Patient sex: M
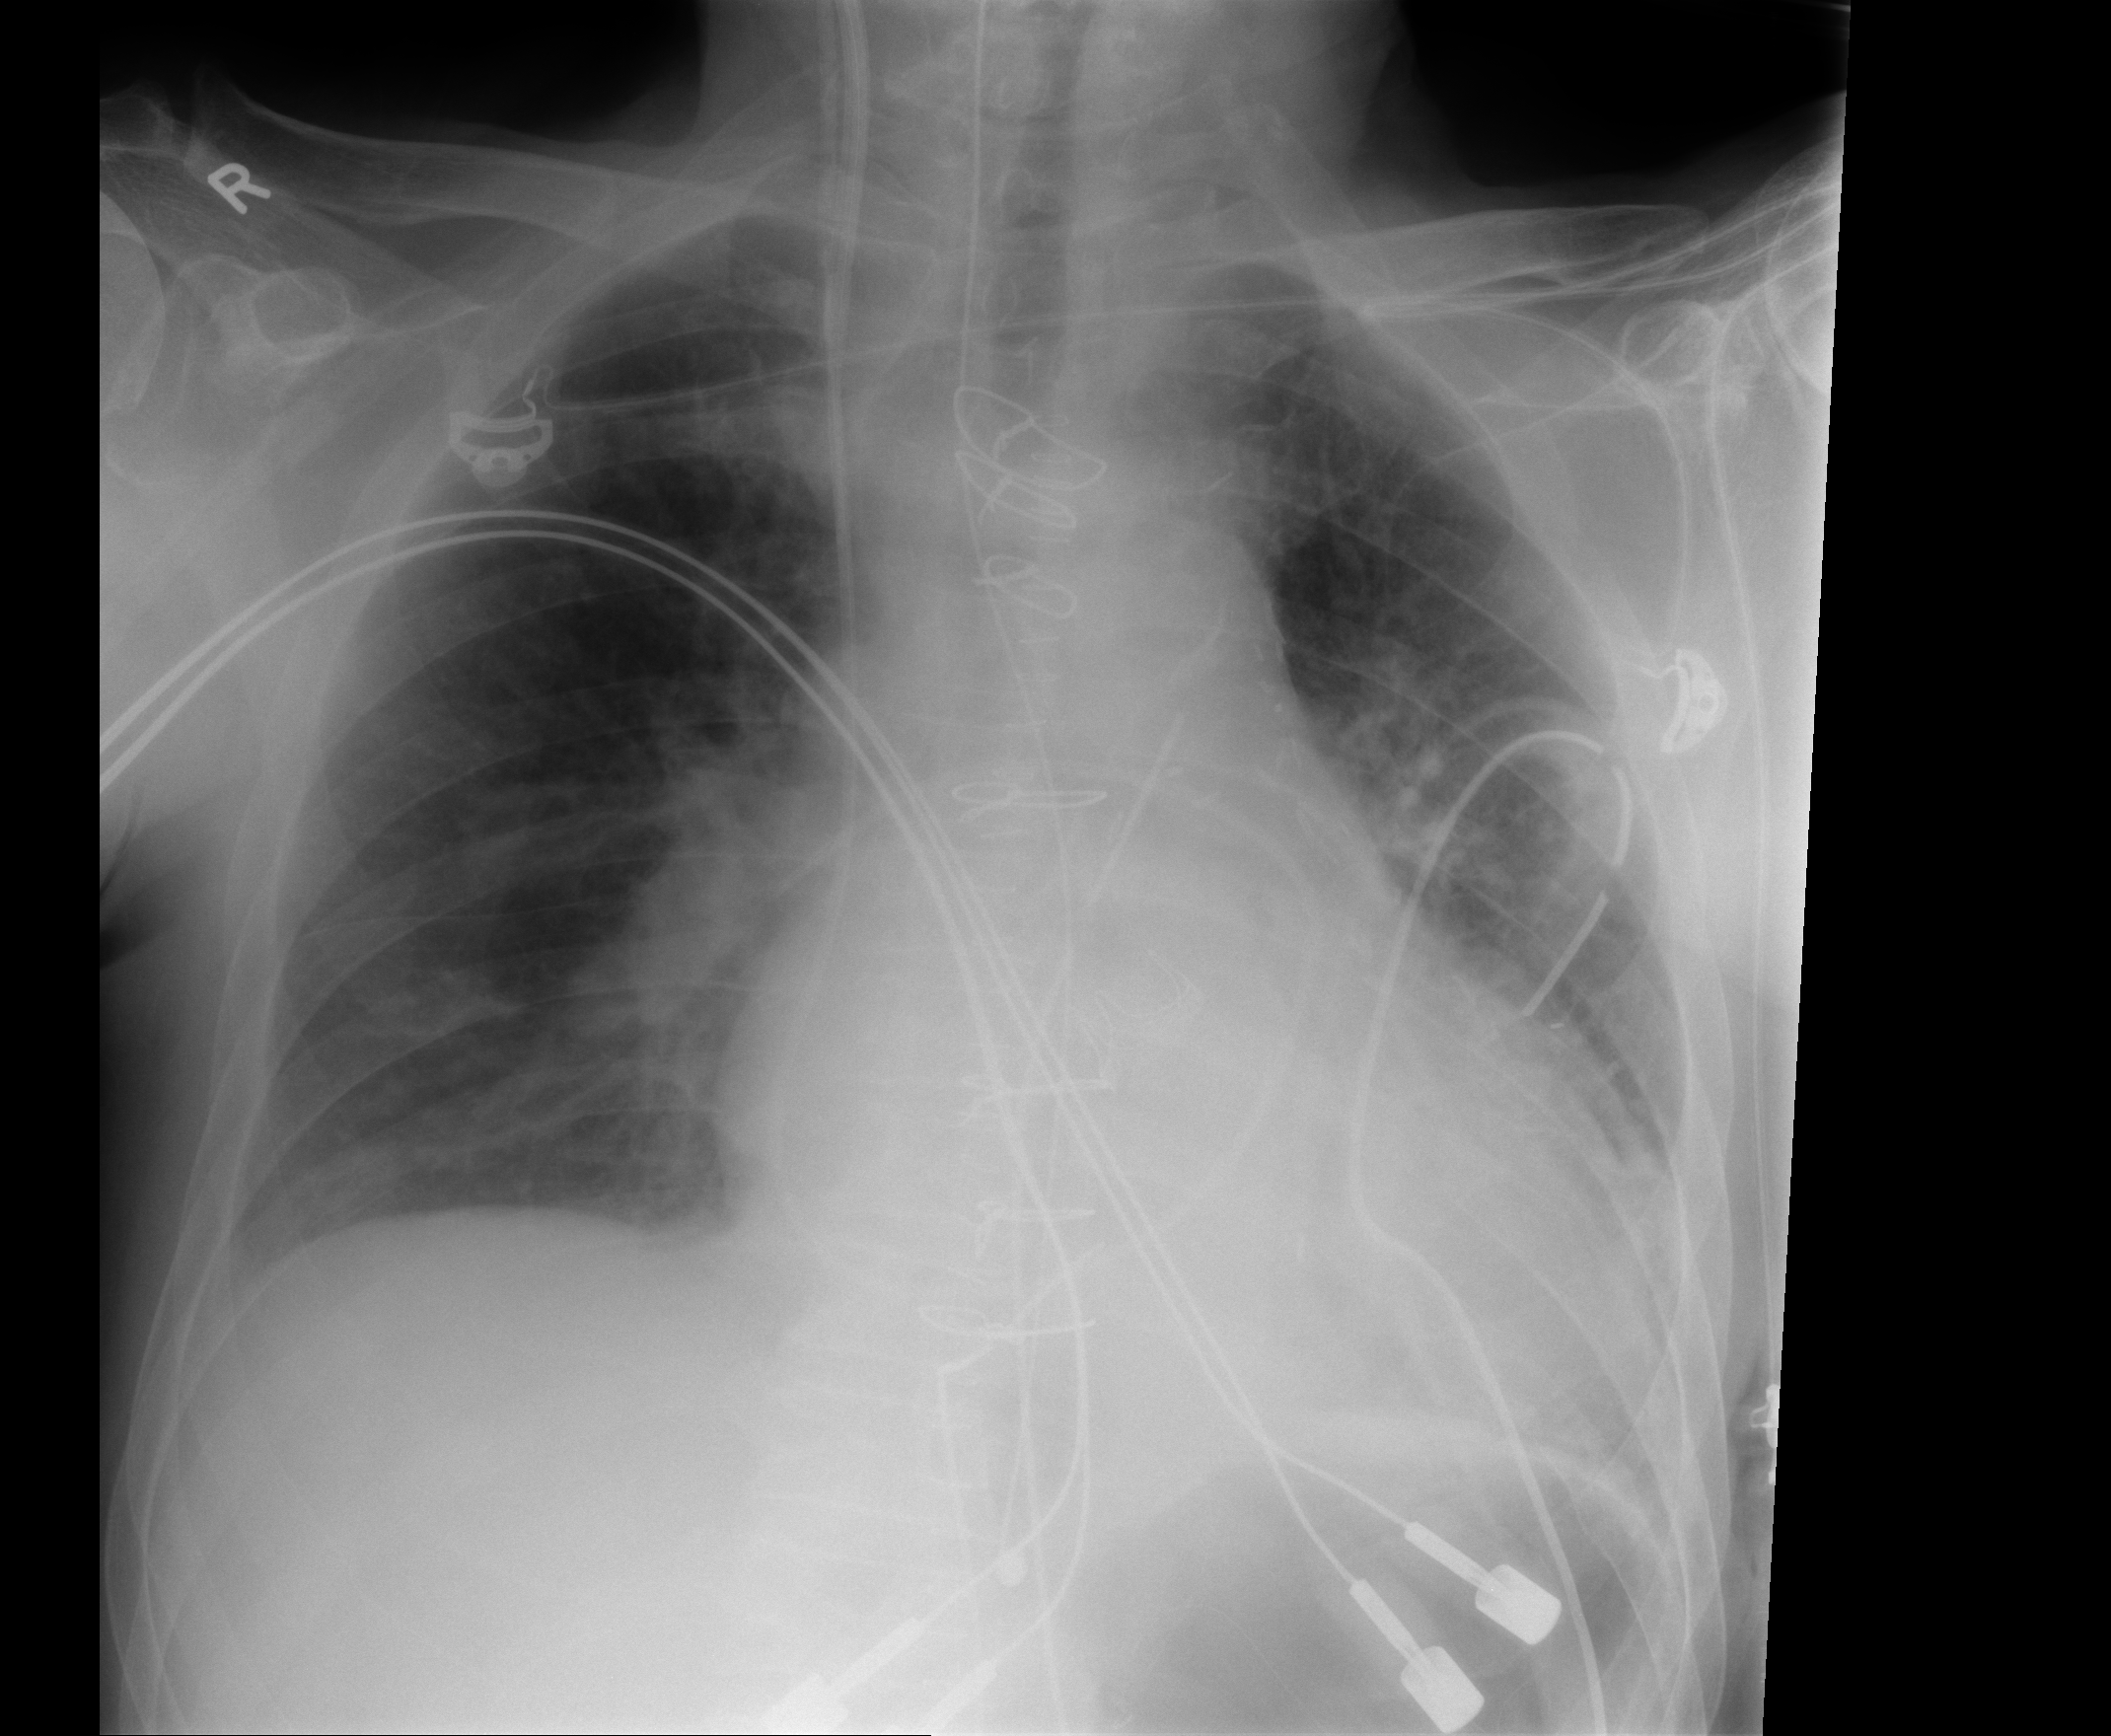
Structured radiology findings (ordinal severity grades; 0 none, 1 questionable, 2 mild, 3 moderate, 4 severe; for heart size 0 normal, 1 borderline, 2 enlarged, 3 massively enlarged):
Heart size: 1
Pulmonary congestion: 1
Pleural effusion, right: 1
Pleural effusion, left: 1
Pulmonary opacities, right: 0
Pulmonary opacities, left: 0
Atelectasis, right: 0
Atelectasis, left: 2